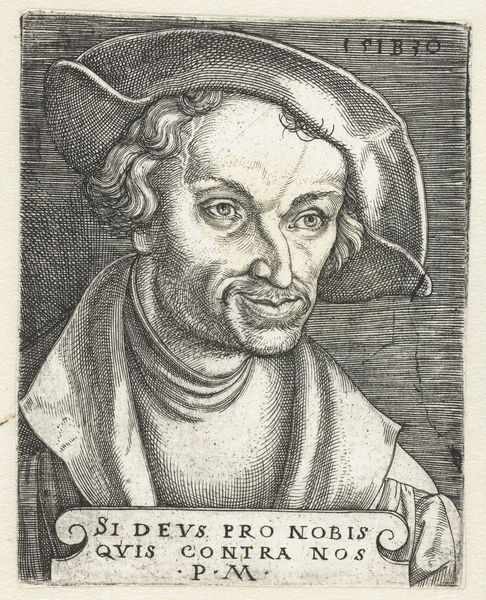
Titel: Portret van Philipp Melanchton
Künstler: Monogrammist IB (16e eeuw)
Standort: Amsterdam
Institution: Rijksmuseum
Schlagwörter: mann, gelb, haar, hut, mund, nase, weiss, bart, mütze, augen, gesicht, kragen, vollbart, portrait, porträt, mantel, locken, renaissance, linien, inschrift, schild, druck, radierung, stich, rollkragen, kupferstich, riss, latein, kopfbedekcung